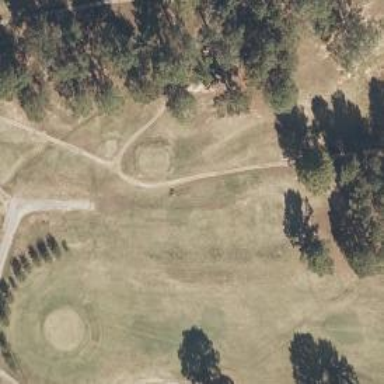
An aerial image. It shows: Grass area designated as golf tee.